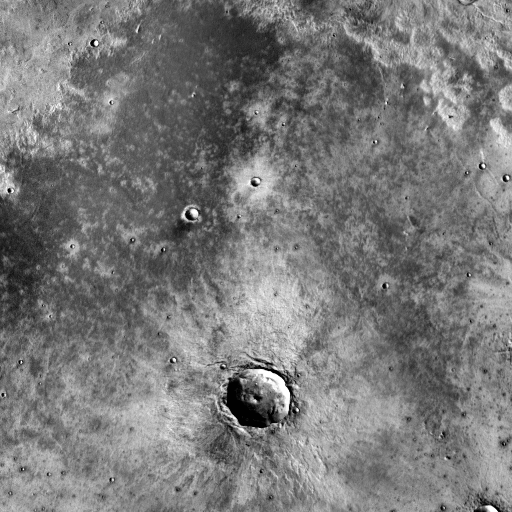
Crater classes present: Background, Other, Layered